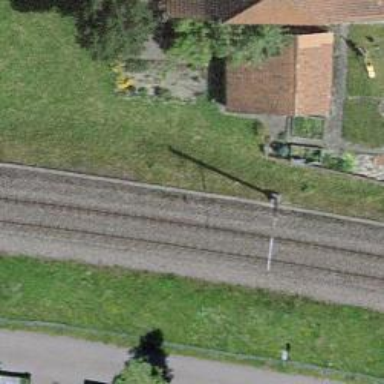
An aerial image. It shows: Single-track railway with electrified contact lines.